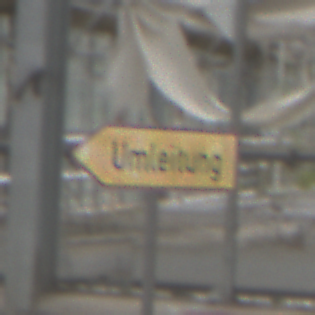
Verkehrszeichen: UmleitungswegweiserLinksweisend
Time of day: Midday
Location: Roofed (Special)
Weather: Overcast
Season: NotSpecified
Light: Natural